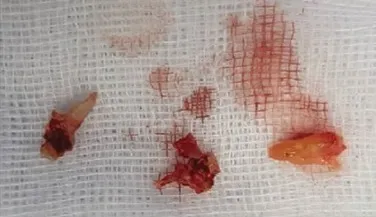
Marsupialization of the cystic cavity. It was clearly seen that there was gutta-percha sealer in both root canals of T64 (B).
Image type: medical_photograph (skin_photograph)